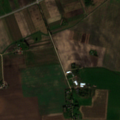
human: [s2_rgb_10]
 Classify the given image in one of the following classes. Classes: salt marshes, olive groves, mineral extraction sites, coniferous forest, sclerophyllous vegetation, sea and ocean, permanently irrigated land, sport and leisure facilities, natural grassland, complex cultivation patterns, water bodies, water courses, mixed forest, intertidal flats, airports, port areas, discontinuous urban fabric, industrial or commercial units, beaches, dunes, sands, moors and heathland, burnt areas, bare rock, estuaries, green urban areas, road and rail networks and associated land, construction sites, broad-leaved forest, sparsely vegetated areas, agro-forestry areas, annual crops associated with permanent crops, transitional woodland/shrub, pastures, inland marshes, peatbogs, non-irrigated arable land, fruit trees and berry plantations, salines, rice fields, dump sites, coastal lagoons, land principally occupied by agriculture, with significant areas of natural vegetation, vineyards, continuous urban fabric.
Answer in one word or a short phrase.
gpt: non-irrigated arable land, complex cultivation patterns, land principally occupied by agriculture, with significant areas of natural vegetation